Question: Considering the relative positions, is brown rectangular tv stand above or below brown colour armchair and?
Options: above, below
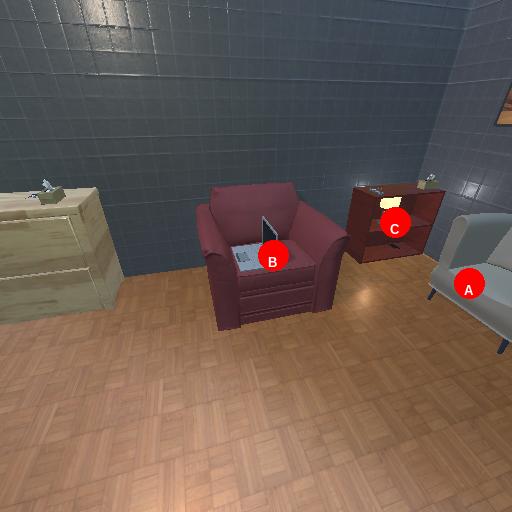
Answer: above